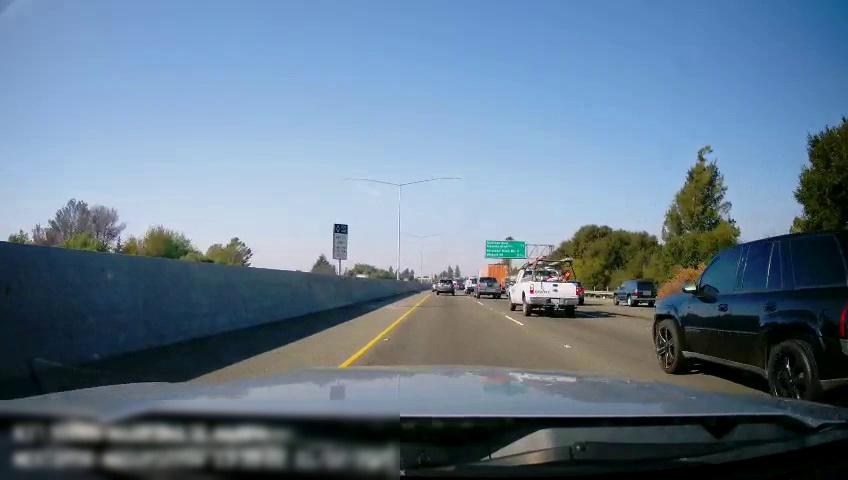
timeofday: Day
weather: Sunny
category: Drivable Space
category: Vehicles | SUV
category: Vehicles | Car
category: Vehicles | SUV
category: Vehicles | Truck
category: Vehicles | Truck
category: Vehicles | SUV
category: Vehicles | Car
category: Vehicles | Car
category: Vehicles | Truck
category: Vehicles | Truck
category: Vehicles | SUV
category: Lanes | Current Lane
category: Lanes | Current Lane
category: Traffic | Signs
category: Traffic | Signs